高一 · 解析几何
函数 $y=2^{x}-x^{2}$ 的图象大致是 ( )

A

C

D
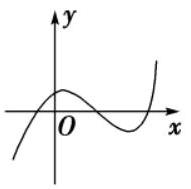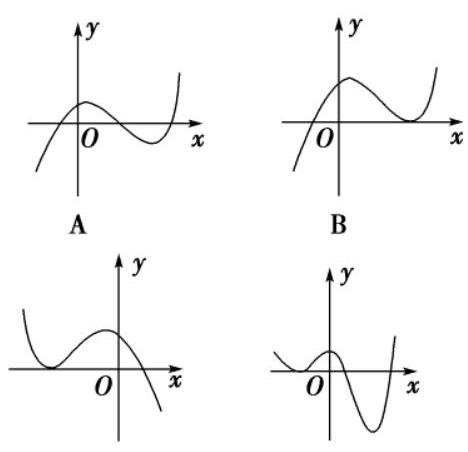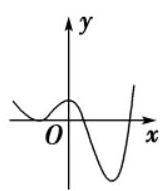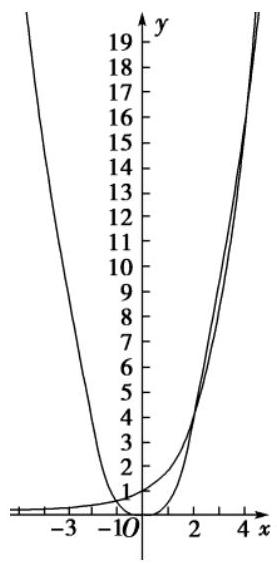

答案: A
解析: 分别画出 $y=2^{x}, y=x^{2}$ 的图象, 如图所示, 由图象可知, 有 3 个交点, $\therefore$ 函数 $y=2^{x}-x^{2}$ 的图象与 $x$ 轴有 3 个交点，故排除 B，C；当 $x<-1$ 时， $y<0$ ，故排除 D，故选A.